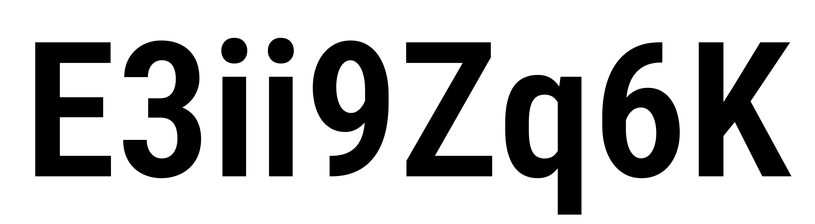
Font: Roboto_Condensed_SemiBold